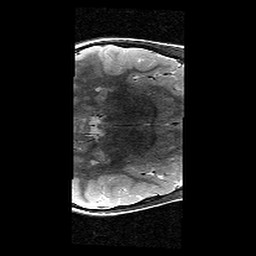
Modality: T2w
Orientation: axial
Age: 12
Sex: female
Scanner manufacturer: siemens
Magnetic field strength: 3 T
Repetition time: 9.23 s
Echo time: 0.067 s